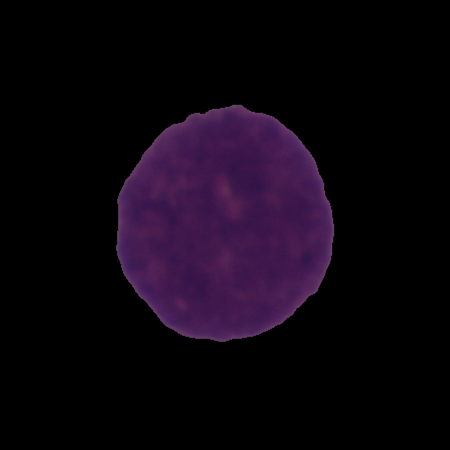
Label: cancer